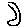
Label: moon